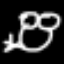
Label: frog